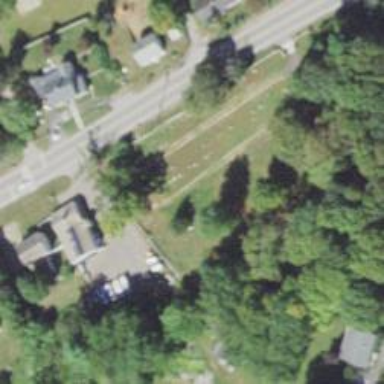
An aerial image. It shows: Private cemetery located along the Boston Post Road.